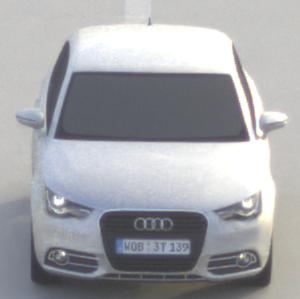
Make: Audi
Model: A1 Sportback 1.2 TFSI
Detailed model: A1 (8X) Sportback
Model produced from: 2012/03
Model produced until: 2014/11
Doors: 5
Color: white
Road condition: dry road
Daytime: morning or afternoon
Contrast: medium contrast